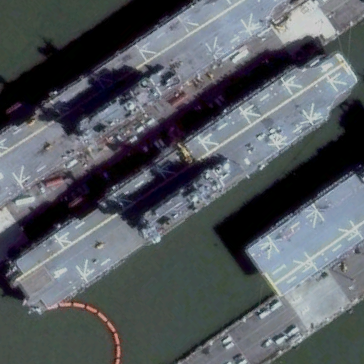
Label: assault